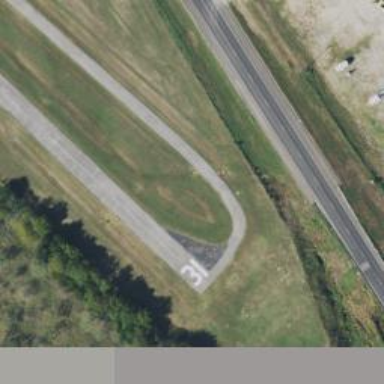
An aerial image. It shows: Image of taxiway at airport.